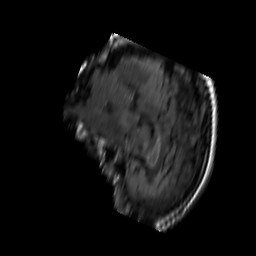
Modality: FLAIR
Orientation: sagittal
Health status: ill
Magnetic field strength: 3 T